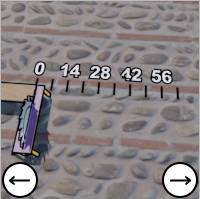
Task: length
Answer: 0
First scale value: 14.0